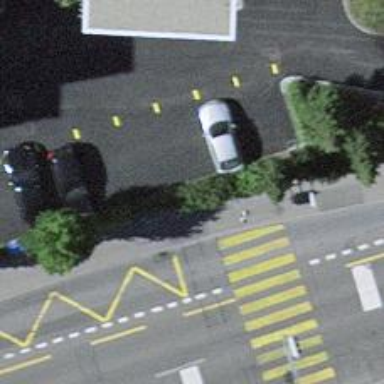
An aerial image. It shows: Kerb serving as barrier.